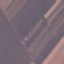
Land use / land cover class: AnnualCrop